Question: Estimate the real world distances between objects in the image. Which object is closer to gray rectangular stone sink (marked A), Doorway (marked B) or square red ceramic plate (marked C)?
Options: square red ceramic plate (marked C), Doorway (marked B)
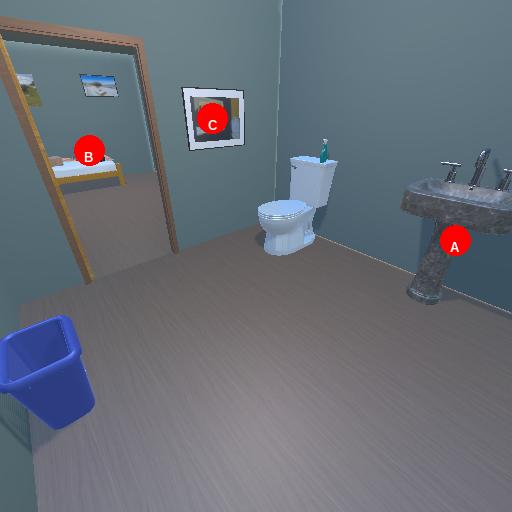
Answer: square red ceramic plate (marked C)